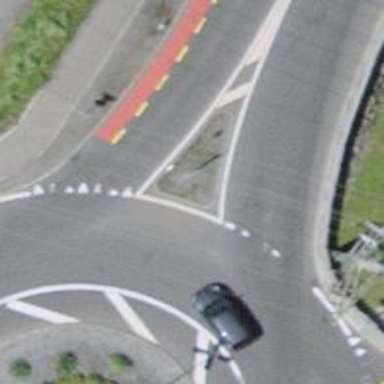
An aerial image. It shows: Secondary road with dedicated lane for cyclists.